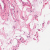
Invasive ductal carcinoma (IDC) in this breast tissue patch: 0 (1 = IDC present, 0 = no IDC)